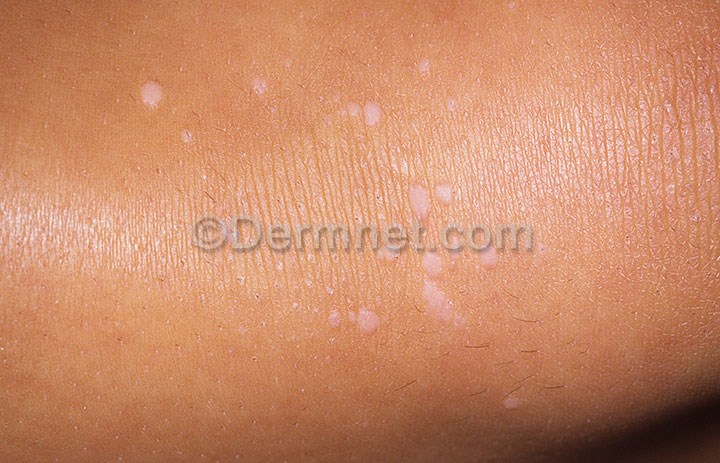
Disease: Warts Molluscum and other Viral Infections